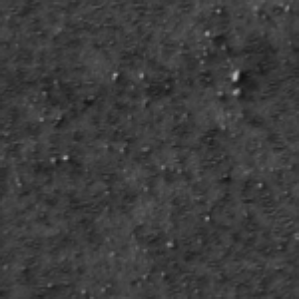
Label: frost